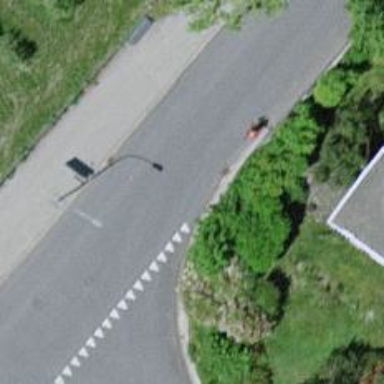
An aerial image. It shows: Bus stop with platform for public transport.